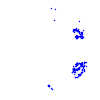
Particle: kaon